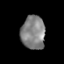
Tissue: prostate
Cell type: Epithelial cells
Senescence score: 0.3504
Nuclear area (px): 784
Mean DAPI intensity: 131.087